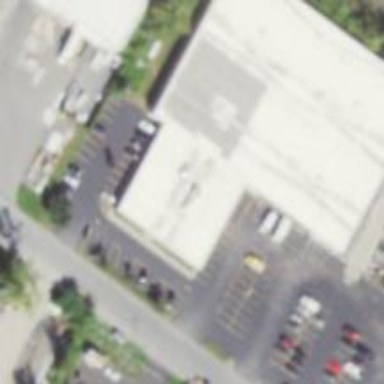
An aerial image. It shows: Industrial building.